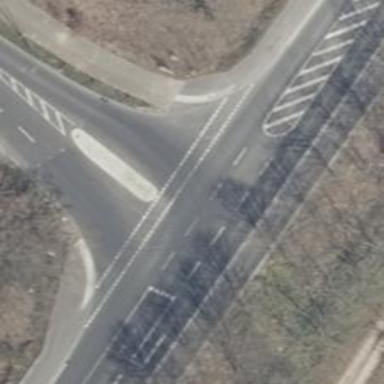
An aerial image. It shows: Secondary road with asphalt surface. There are separate sidewalks on both sides.